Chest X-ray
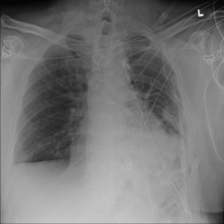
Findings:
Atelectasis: negative
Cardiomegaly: negative
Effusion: negative
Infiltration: negative
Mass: negative
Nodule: negative
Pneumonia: negative
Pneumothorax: negative
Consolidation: negative
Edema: negative
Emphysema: negative
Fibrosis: negative
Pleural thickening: negative
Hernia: negative